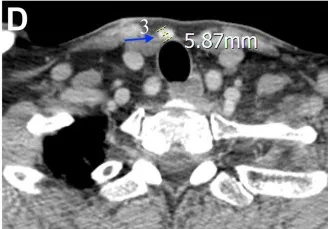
Pre-operative computed tomography findings. Features of three nodules. The three nodules are annotated with black, red, and blue arrows, respectively, and corresponding nodules indicated by the arrow in Figure 1A.
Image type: radiology (ct)